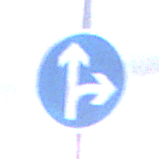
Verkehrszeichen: VorgeschriebeneFahrtrichtungGeradeausOderRechts
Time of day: MorningAfternoon
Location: Outdoor (Suburban)
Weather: PartlyCloudy
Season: NotSpecified
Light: Natural